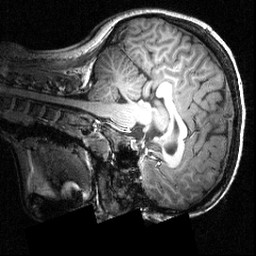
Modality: T1w
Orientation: sagittal
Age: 20
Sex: female
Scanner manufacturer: siemens
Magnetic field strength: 3.951 T
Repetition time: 1.5 s
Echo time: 0.00335 s